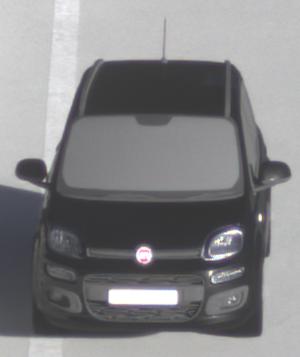
Make: Fiat
Model: Panda 1.2 8V
Detailed model: Panda (312)
Model produced from: 2013/02
Model produced until: 2013/12
Doors: 5
Color: black
Road condition: dry road
Daytime: sunrise or sunset
Contrast: medium contrast